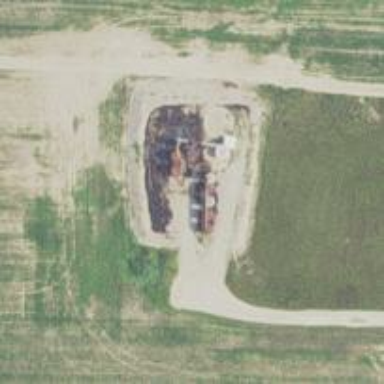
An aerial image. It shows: Storage tank with man-made structure.